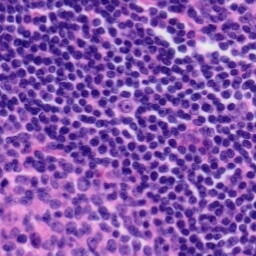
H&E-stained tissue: Tonsil